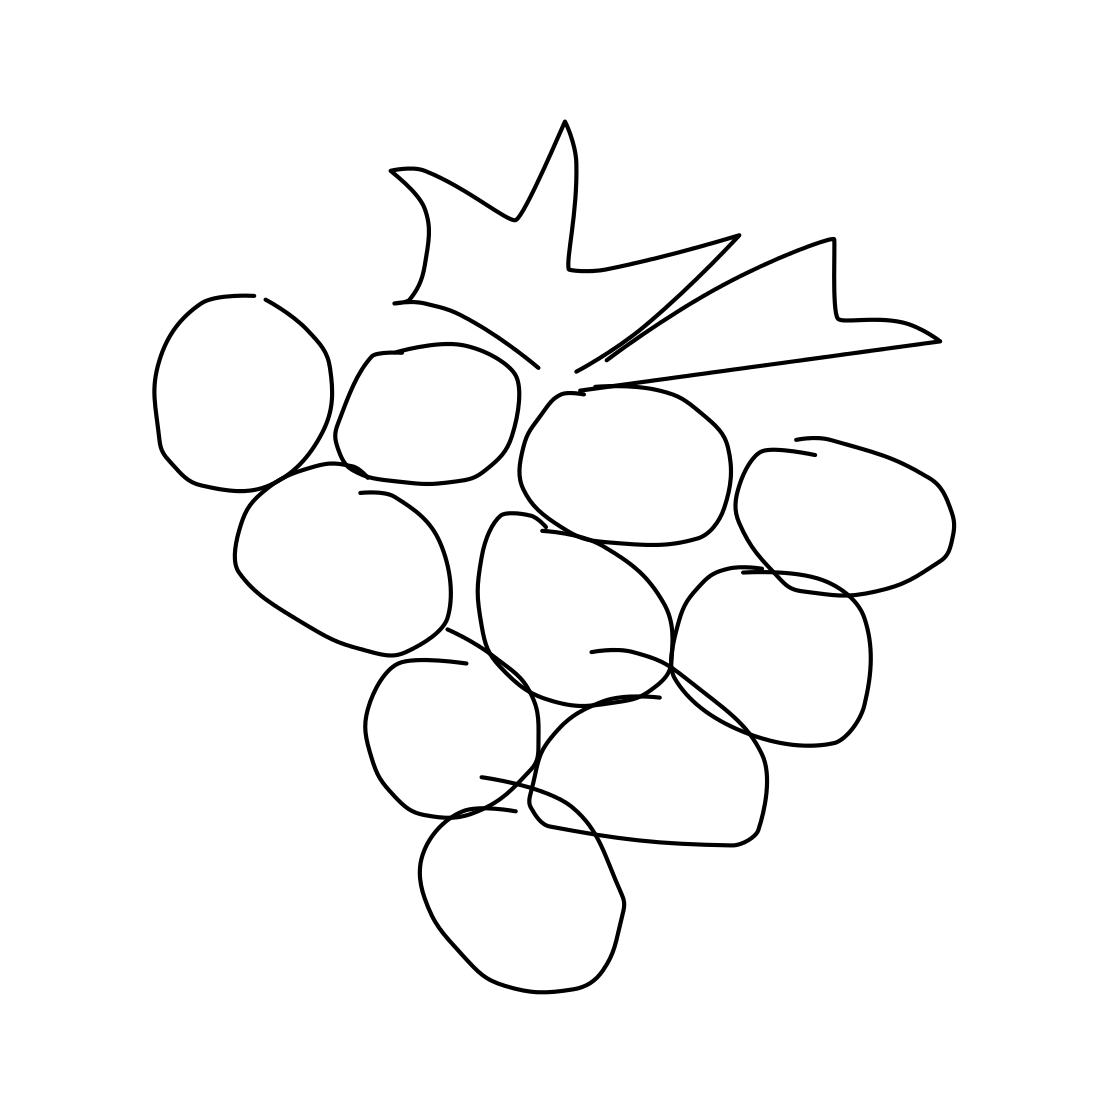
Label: grapes